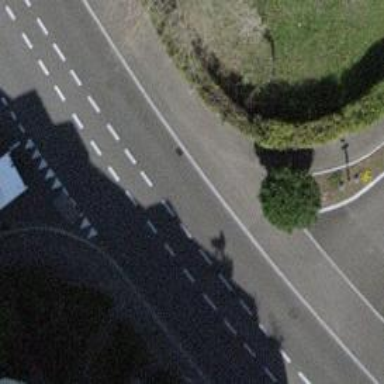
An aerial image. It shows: Tertiary road with asphalt surface and sidewalks on both sides.